Field crop: maize
Growth stage: 2
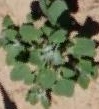
Species: chenopodium